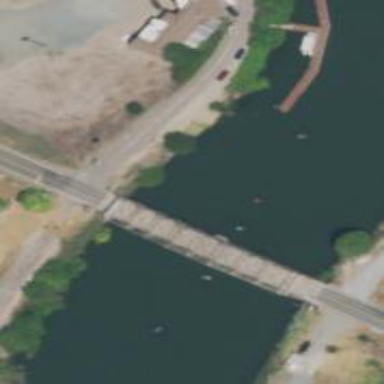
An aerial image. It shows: Secondary road crossing movable swing bridge.